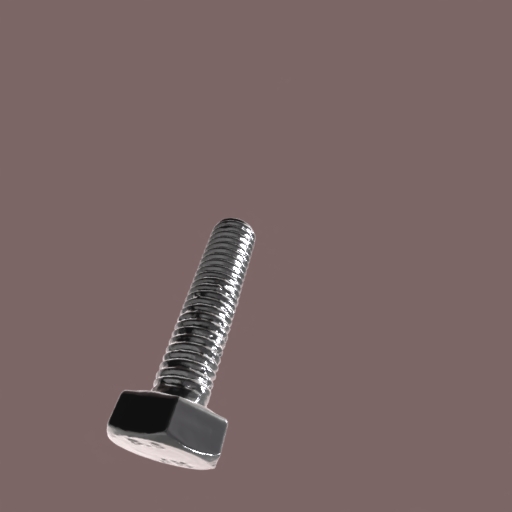
Label: bolt